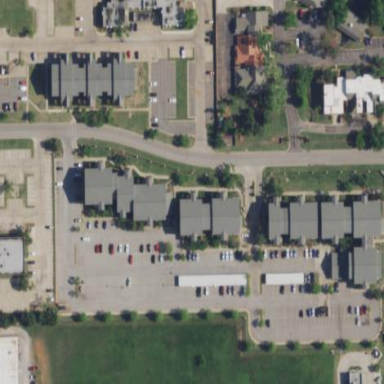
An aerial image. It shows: Parking area with surface.